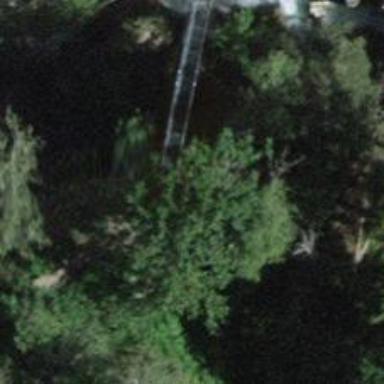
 featuring metal grid surface. This attraction spans across the area."